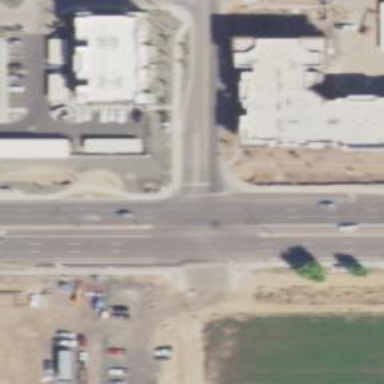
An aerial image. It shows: Unmarked crossing on the road.